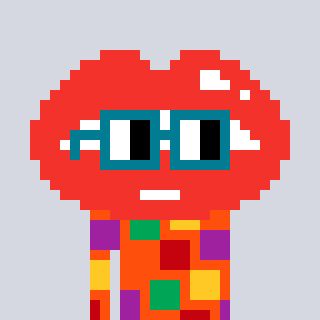
a pixel art character with square dark green glasses, a lips-shaped head and a orange-colored body on a cool background